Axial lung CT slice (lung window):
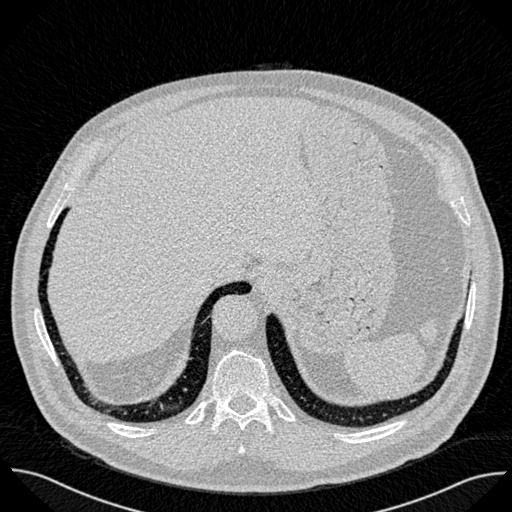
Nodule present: no